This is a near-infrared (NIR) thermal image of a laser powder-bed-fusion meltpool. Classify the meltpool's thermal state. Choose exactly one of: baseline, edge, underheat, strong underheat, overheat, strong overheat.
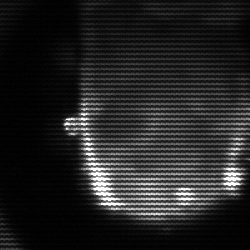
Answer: baseline